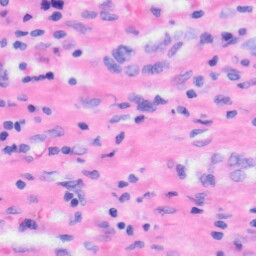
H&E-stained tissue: Liver